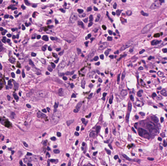
Tumor epithelial tissue: yes
Tumor-associated stroma tissue: yes
Normal tissue: no